Interaction volume radius: 5 \u00c5
Interaction volume height: 20 \u00c5
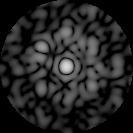
Disorder parameter: 0.6948